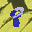
Label: 8